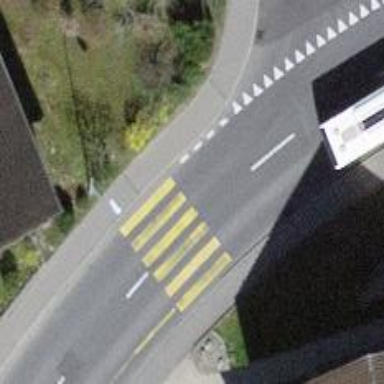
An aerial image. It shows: Kerb barrier.